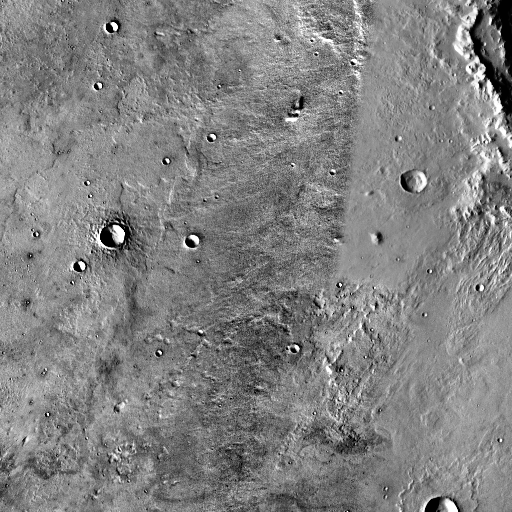
Crater classes present: Background, Other, Layered